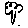
Label: tree